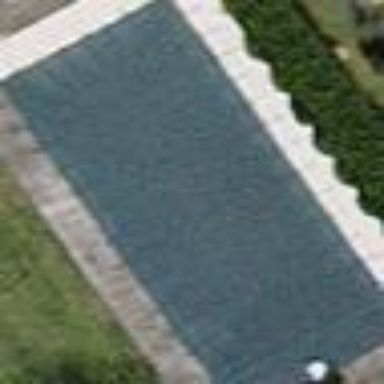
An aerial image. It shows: Swimming pool located in leisure land.